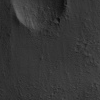
Atmospheric dust classification: not_dusty